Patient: sex F, age 29
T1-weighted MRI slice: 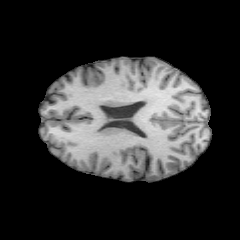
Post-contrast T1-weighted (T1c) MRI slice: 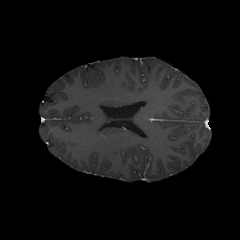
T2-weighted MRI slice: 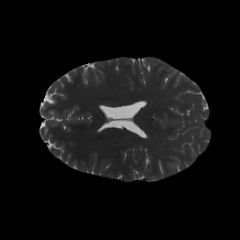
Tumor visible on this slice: no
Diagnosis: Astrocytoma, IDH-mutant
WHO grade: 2